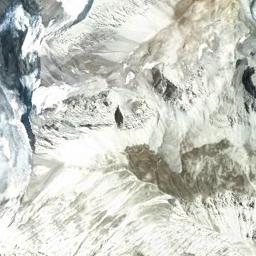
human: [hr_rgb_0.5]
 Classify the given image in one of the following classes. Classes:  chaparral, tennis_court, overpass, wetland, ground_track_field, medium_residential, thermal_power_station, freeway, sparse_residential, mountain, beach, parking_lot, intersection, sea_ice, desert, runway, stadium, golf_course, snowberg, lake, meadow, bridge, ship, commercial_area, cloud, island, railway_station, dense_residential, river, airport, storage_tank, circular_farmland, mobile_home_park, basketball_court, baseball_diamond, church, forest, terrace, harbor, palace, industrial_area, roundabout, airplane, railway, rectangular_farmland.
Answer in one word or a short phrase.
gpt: snowberg